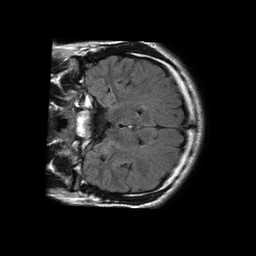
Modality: FLAIR
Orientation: coronal
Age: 37
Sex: male
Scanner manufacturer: philips
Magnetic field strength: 1.5 T
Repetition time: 6 s
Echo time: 0.12 s